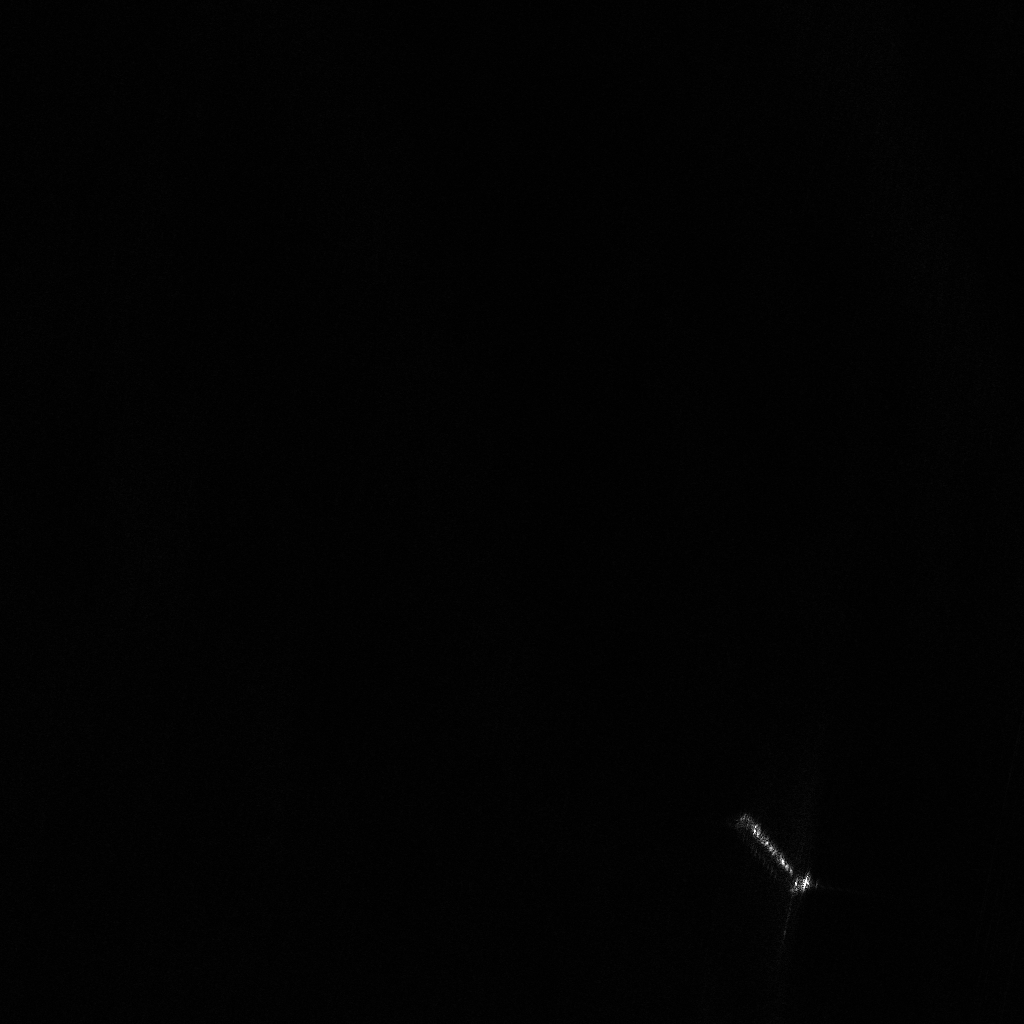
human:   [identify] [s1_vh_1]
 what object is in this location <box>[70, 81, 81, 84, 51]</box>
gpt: <ref>1 large container at the bottom right</ref>